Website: home-depot
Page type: address-validator
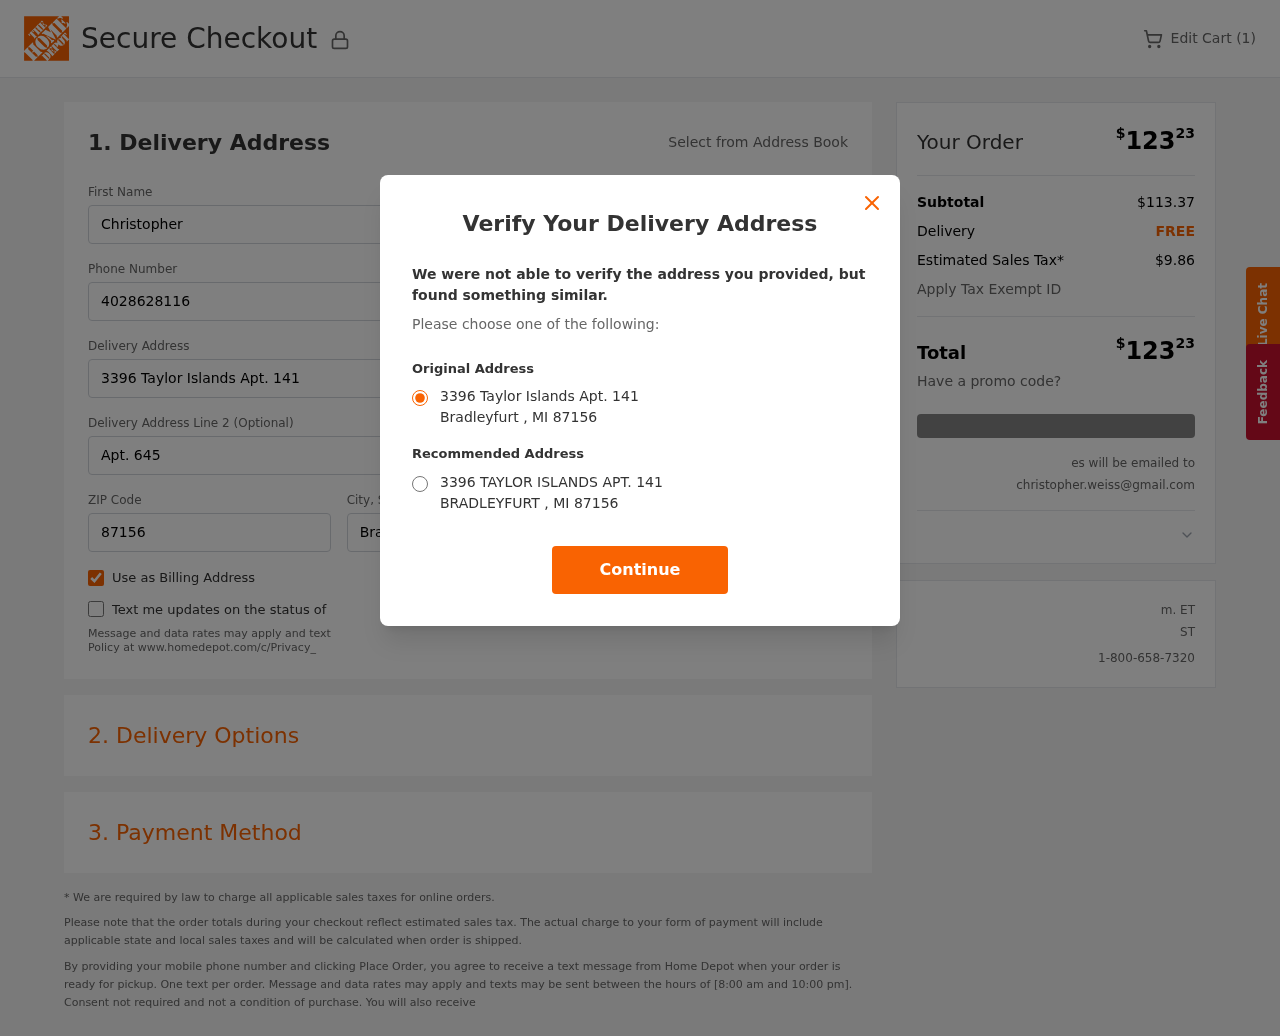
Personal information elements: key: PII_CITY
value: Bradleyfurt
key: PII_EMAIL
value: christopher.weiss@gmail.com
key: PII_POSTCODE
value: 87156
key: PII_STATE_ABBR
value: MI
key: PII_STREET
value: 3396 Taylor Islands Apt. 141
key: PII_FIRSTNAME
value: Christopher
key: PII_LASTNAME
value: Weiss
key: PII_PHONE
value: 4028628116
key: PII_STREET2
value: Apt. 645
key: PII_CITY_STATE
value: Bradleyfurt, MI
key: PII_STREET_ALT
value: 3396 TAYLOR ISLANDS APT. 141
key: PII_CITY_ALT
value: BRADLEYFURT
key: PII_POSTCODE_FULL
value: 87156
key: PII_POSTCODE_NUMERIC
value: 87156
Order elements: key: ORDER_NUM_ITEMS
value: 1
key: ORDER_TOTAL
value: $12323
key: ORDER_SUBTOTAL
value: $113.37
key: ORDER_SHIPPING_COST
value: FREE
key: ORDER_TAX
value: $9.86